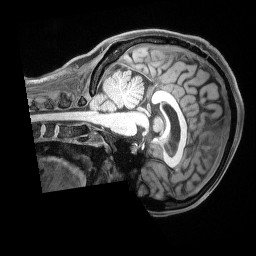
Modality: T1w
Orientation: sagittal
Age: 26
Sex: female
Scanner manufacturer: siemens
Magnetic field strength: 3 T
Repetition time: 2.17 s
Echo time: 0.00169 s